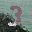
Label: 3